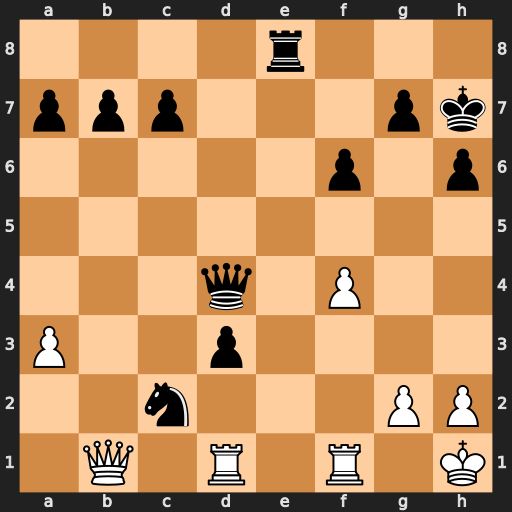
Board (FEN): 4r3/ppp3pk/5p1p/8/3q1P2/P2p4/2n3PP/1Q1R1R1K
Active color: w
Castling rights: -
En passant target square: -
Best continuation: Qxc2 dxc2 Rxd4